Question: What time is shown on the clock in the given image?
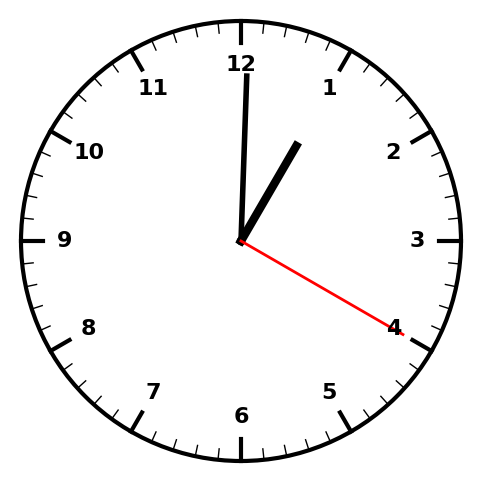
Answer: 01:00:20